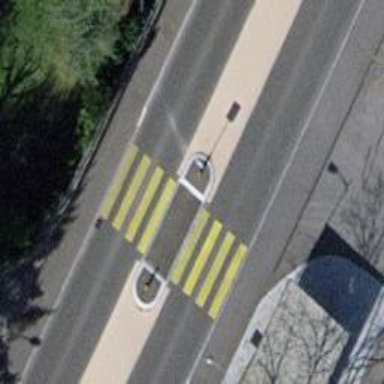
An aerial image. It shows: Marked crossing with pedestrian island.